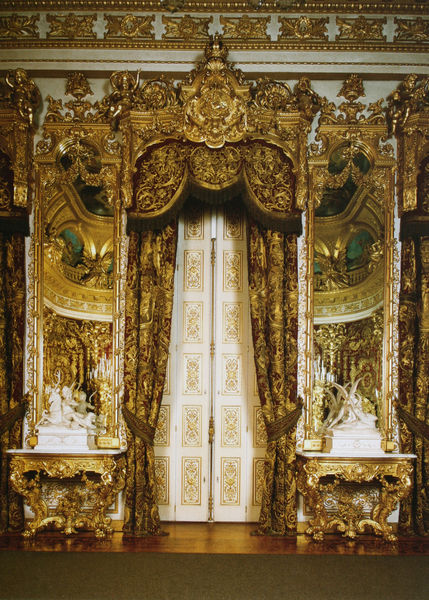
Titel: Paradeschlafzimmer von Schloss Herrenchiemsee, Mittelfenster
Künstler: Georg Dollmann
Standort: Herrenchiemsee
Institution: Schloss Herrenchiemsee
Schlagwörter: blau, flügel, weiß, grün, braun, fenster, frankreich, grau, holz, marmor, raum, schmuck, säulen, tisch, tische, tür, türkis, zimmer, rot, schloss, ornament, teppich, wand, architektur, barock, falten, knoten, rahmen, sockel, innenraum, spiegel, vorhang, felder, boden, bestickt, fransen, gold, interieur, reich, decke, innen, krone, rokoko, seide, engel, keramik, skulptur, balkon, kommode, bogen, parkett, empore, rand, saal, figuren, könig, thron, dekoration, salon, vorhänge, holzboden, detail, glanz, dekor, ornamente, verzierung, kerzen, stuck, vasen, platte, gemach, tor, gruppen, foto, fotografie, kante, eingang, porzellan, palast, herrscher, brokat, schnitzerei, fries, portal, wappen, scharniere, gesims, skulpturen, plastiken, statuen, hirsch, reh, baldachin, königlich, konsolen, konsole, kassettentür, statuetten, prunk, ornamentik, geschnitzt, innenarchitektur, wertvoll, vertäfelung, quasten, miniaturen, prächtig, sall, zummer, konsoltisch, schnitzarbeiten, canova, tischaufsatz, schbracke, pallast, konsoltische, eingang#weiss, markmor, auschmückung